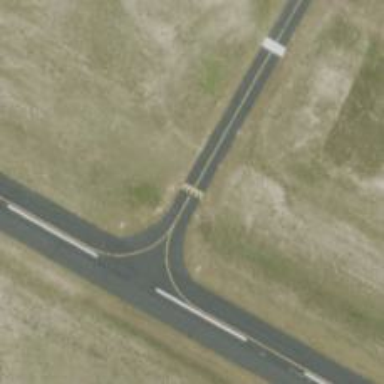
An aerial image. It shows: View of taxiway at the airport.